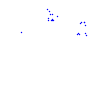
Particle: proton